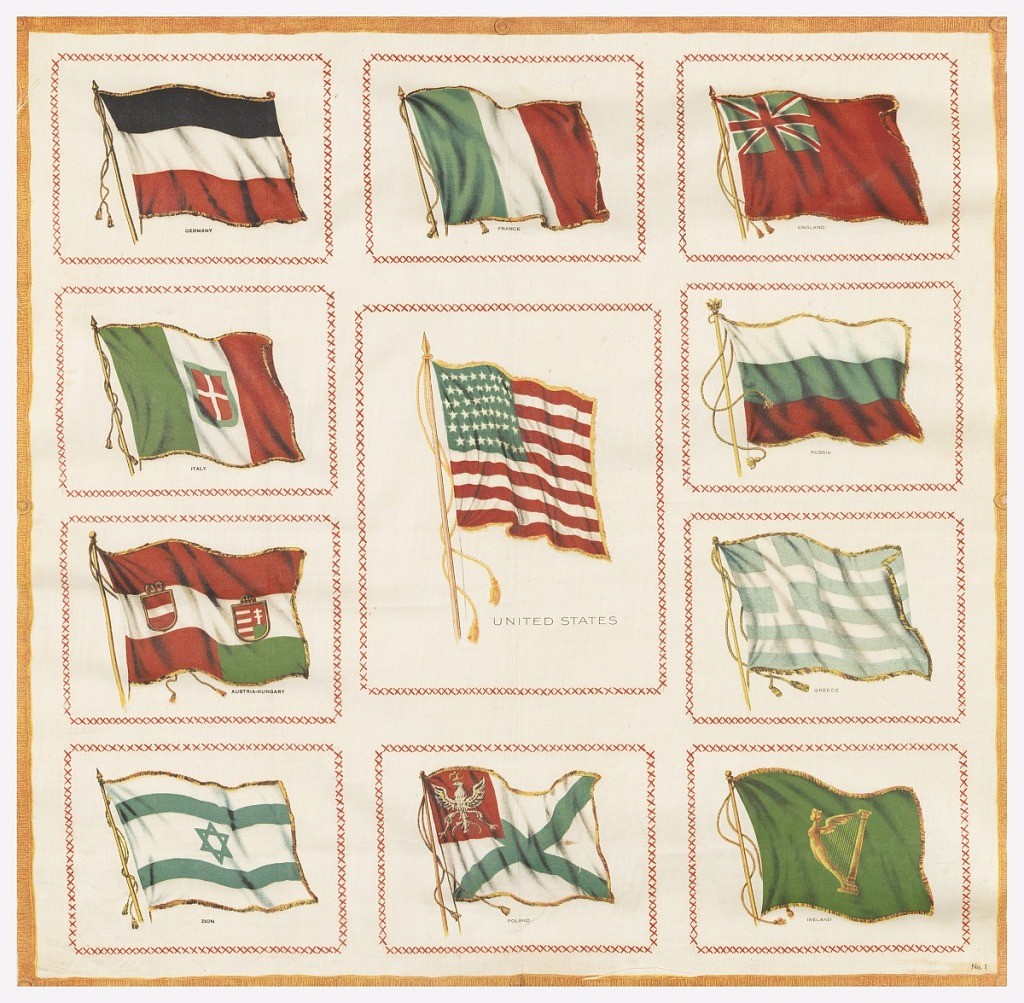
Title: Cover
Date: ca. 1910
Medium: cotton Technique: chromolithography printed on 4&1 satin
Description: Panel for collectors of cigarette souvenir squares which were to be stitched to the spaces indicated. Eleven flags with a large United States flag in the center and a gold frame around the edge. "No. 1." All edges cut.